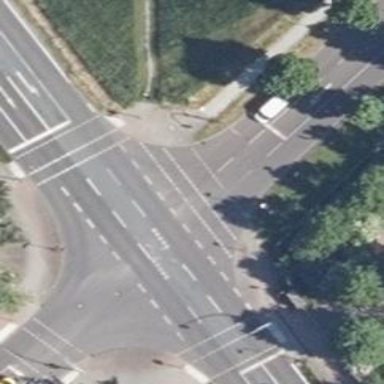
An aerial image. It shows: Road with traffic signals.